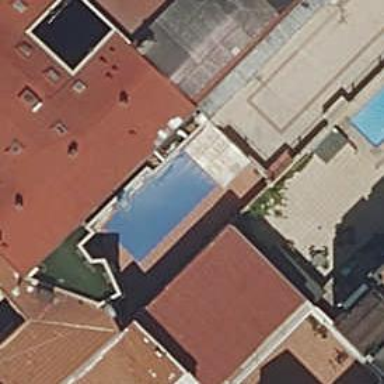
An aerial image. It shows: Swimming pool located in leisure land.